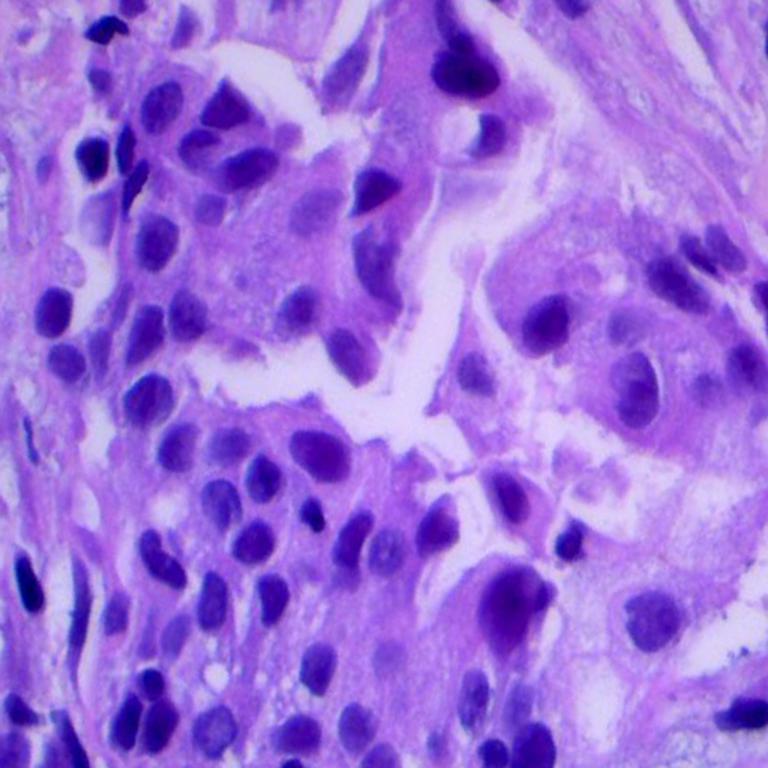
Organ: lung
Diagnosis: adenocarcinomas